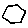
Label: hexagon